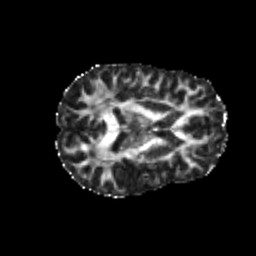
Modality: FA
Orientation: axial
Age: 21
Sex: female
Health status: healthy
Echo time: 0.074 s